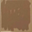
Piece: xx